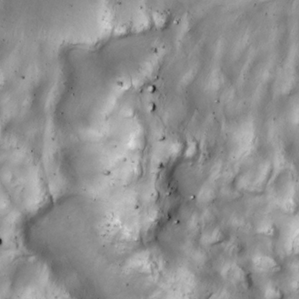
Label: non_frost